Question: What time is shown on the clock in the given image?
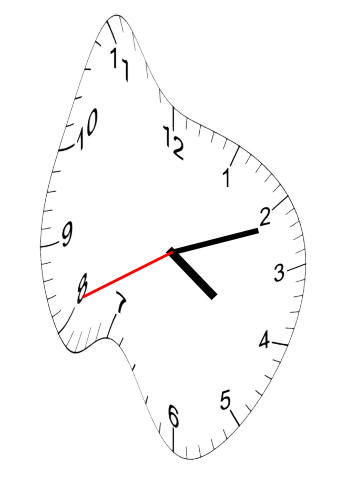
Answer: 04:11:41